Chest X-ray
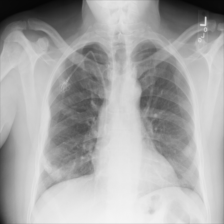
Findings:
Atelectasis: negative
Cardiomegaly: negative
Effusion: negative
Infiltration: negative
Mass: negative
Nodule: negative
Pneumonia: negative
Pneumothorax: negative
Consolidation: negative
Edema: negative
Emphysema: negative
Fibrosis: negative
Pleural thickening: positive
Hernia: negative